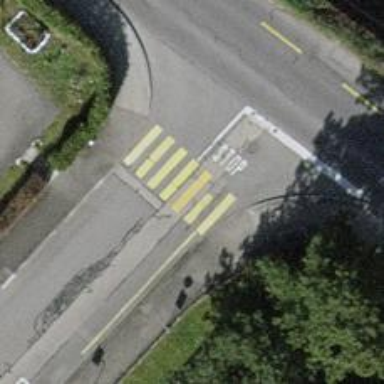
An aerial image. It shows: Uncontrolled zebra crossing on the road.